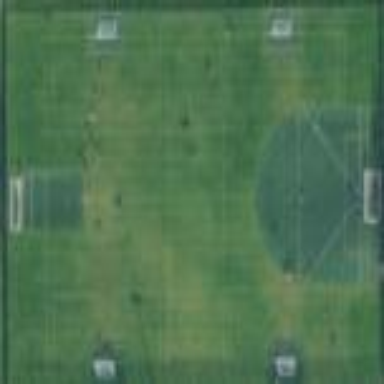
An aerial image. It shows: Fenced pitch used for soccer.